【题型】证明题　【知识点】解析几何　【难度】easy
已知双曲线 $E$: $\frac{x^2}{a^2} - \frac{y^2}{b^2} = 1(a > 0, b > 0)$ 的中心为原点 $O$，左、右焦点分别为 $F_1$、$F_2$，离心率为 $\frac{5}{4}$，且过点 $M\left(5,\frac{9}{4}\right)$，又 $P$ 点是直线 $x = \frac{a^2}{5}$ 上任意一点，点 $Q$ 在双曲线 $E$ 上，且满足 $\overrightarrow{PF_2} \cdot \overrightarrow{QF_2} = 0$。

\vspace{0.5em}
\noindent
(1) 求双曲线的方程；

\vspace{0.5em}
\noindent
(2) 证明：直线 $PQ$ 与直线 $OQ$ 的斜率之积是定值。
【解答】
\noindent
【解】（1）双曲线$E$: $\frac{x^2}{a^2} - \frac{y^2}{b^2} = 1$的离心率为$\frac{5}{4}$，得$e^2 = \frac{a^2 + b^2}{a^2} = 1 + \frac{b^2}{a^2} = \frac{25}{16}$，则$\frac{b^2}{a^2} = \frac{9}{16}$，

由点$M\left(5,\frac{9}{4}\right)$在双曲线上，得$\frac{25}{a^2} - \frac{81}{16b^2} = 1$，解得$a = 4$，$b = 3$，

所以双曲线$E$的方程为$\frac{x^2}{16} - \frac{y^2}{9} = 1$。

\vspace{0.5em}
\noindent
（2）由（1）知$F_2(5,0)$，由点$P$是直线$x = \frac{16}{5}$上任意一点，设$P\left(\frac{16}{5},t\right)$，

设双曲线上点$Q(x_0,y_0)$，则$\frac{x_0^2}{16} - \frac{y_0^2}{9} = 1$，即$y_0^2 = \frac{9}{16}(x_0^2 - 16)$，

$\overrightarrow{PF_2} = \left(\frac{9}{5},-t\right)$，$\overrightarrow{QF_2} = (5 - x_0,-y_0)$，则$\overrightarrow{PF_2} \cdot \overrightarrow{QF_2} = \frac{9}{5}(5 - x_0) + ty_0 = 0$，即$ty_0 = -9 + \frac{9}{5}x_0$，

则$k_{PQ} \cdot k_{OQ} = \frac{y_0 - t}{x_0 - \frac{16}{5}} \cdot \frac{y_0}{x_0} = \frac{y_0^2 - ty_0}{x_0^2 - \frac{16}{5}x_0} = \frac{\frac{9}{16}(x_0^2 - 16) - \frac{9}{5}x_0 + 9}{x_0^2 - \frac{16}{5}x_0} = \frac{9}{16}$，

所以直线$PQ$与直线$OQ$的斜率之积是定值$\frac{9}{16}$。
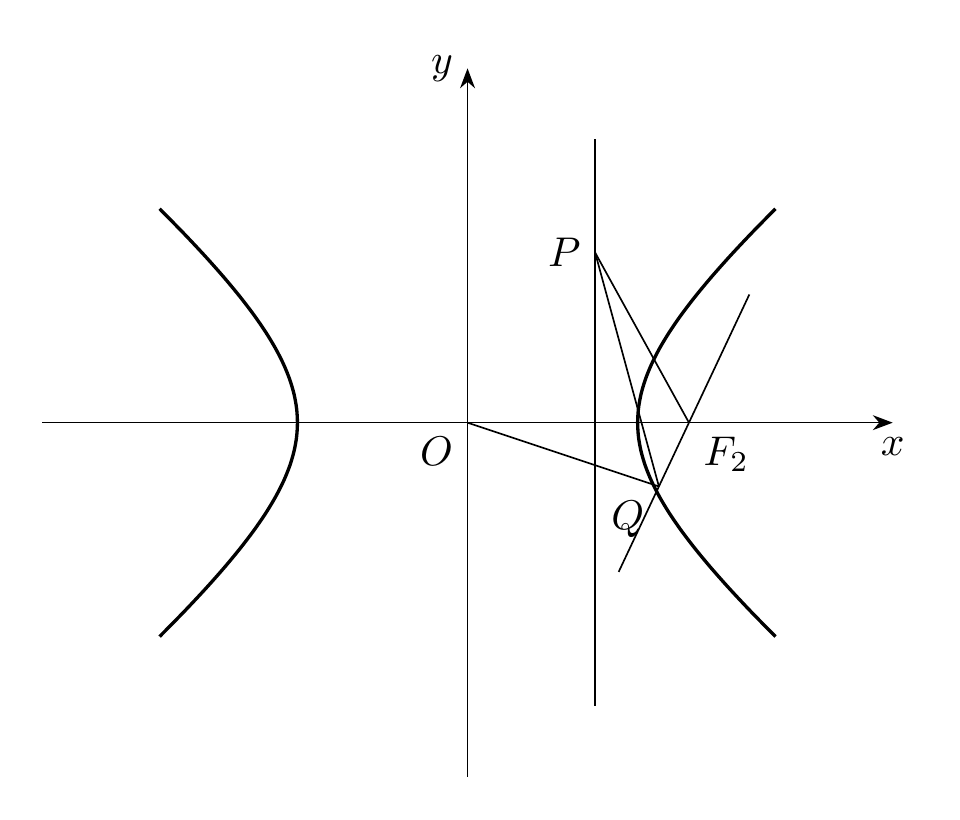